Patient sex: M
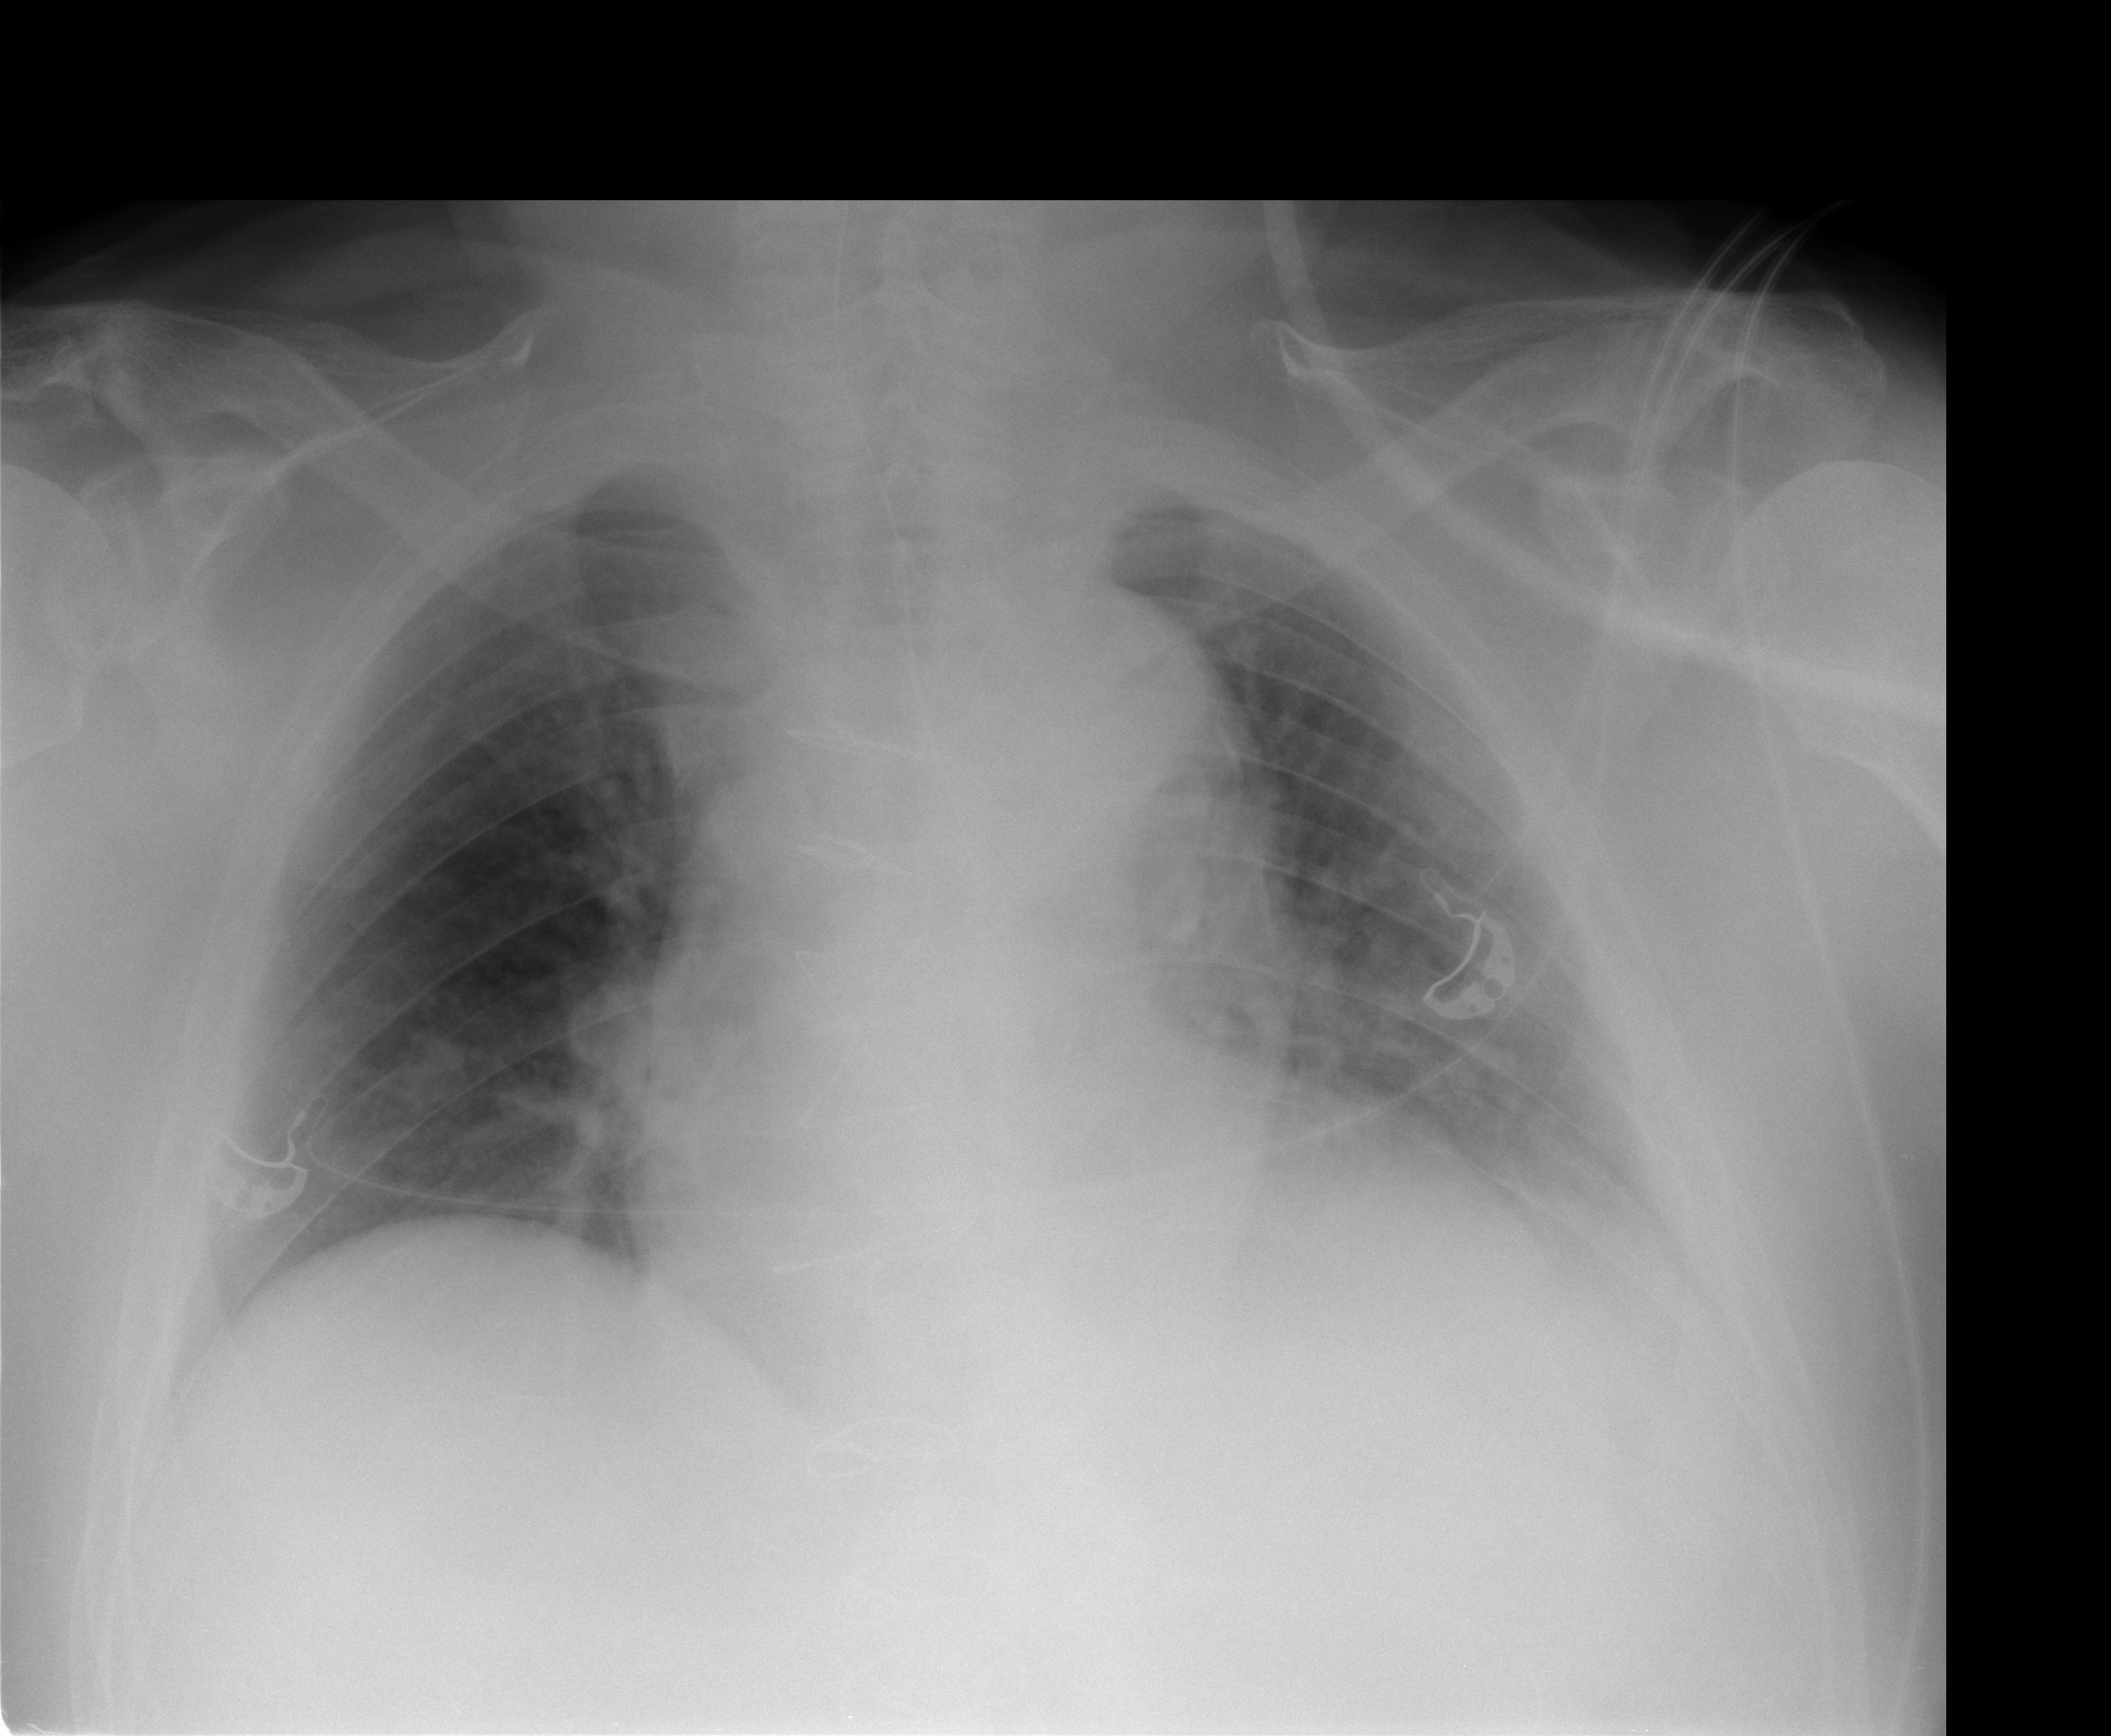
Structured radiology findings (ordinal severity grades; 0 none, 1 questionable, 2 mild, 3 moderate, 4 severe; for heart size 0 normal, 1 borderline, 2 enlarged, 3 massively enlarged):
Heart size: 0
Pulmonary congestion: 0
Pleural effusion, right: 0
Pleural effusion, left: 0
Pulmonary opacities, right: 0
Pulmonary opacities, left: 0
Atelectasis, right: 1
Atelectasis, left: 1